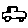
Label: car